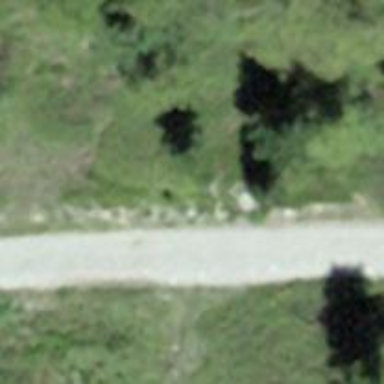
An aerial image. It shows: Unpaved track with grade2 tracktype.